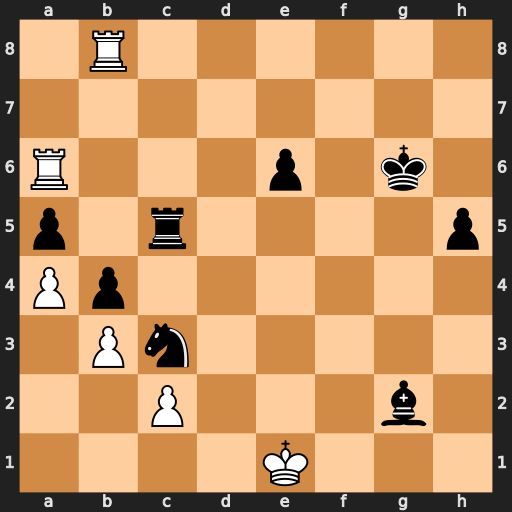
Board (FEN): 1R6/8/R3p1k1/p1r4p/Pp6/1Pn5/2P3b1/4K3
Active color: w
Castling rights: -
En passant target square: -
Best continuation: Rg8+ Kf5 Rxg2